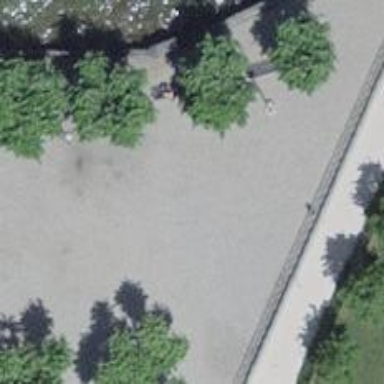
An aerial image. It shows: Bench.